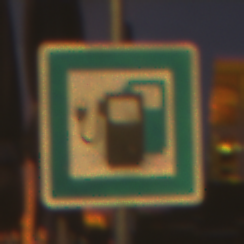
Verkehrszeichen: LadestationFuerElektrofahrzeuge
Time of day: Night
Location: Outdoor (Urban)
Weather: PartlyCloudy
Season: NotSpecified
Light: Artificial